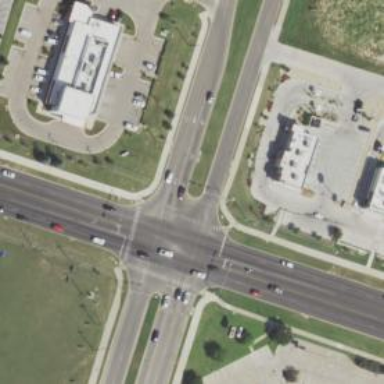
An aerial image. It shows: Crossing road.